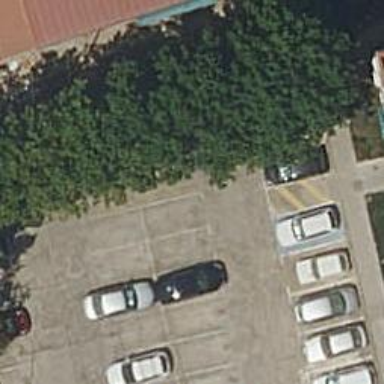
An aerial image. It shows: Parking aisle designated as service road.